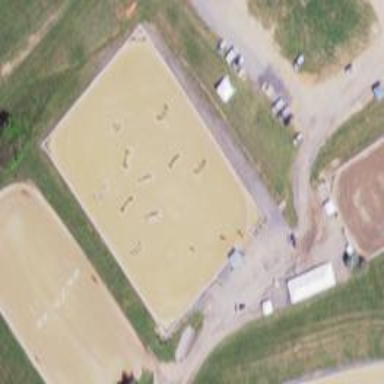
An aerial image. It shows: Equestrian pitch for leisure land activities.